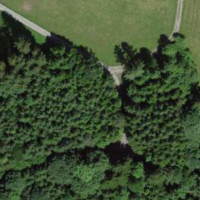
EUNIS habitat code: 44
Species observed at this site:
Caltha palustris